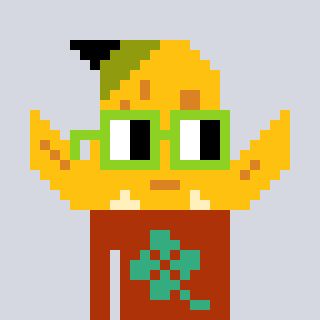
a pixel art character with square light green glasses, a banana-shaped head and a hotbrown-colored body on a cool background